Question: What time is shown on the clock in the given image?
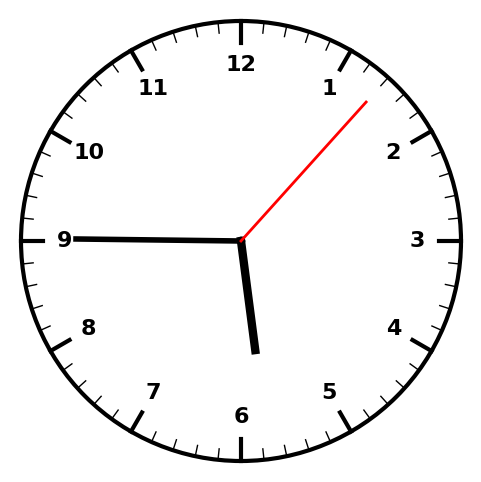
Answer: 05:45:07